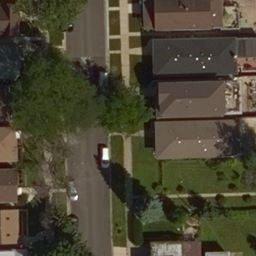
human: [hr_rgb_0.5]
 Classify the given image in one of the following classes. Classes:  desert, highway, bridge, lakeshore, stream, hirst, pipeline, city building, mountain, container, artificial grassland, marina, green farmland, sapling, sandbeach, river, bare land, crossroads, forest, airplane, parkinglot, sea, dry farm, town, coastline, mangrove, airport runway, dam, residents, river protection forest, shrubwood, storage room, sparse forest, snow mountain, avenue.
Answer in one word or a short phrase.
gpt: residents